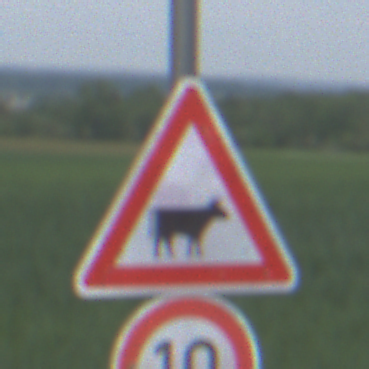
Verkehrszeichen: ViehtriebLinks
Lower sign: Geschwindigkeit10
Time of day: Midday
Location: Outdoor (RoadRail)
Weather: PartlyCloudy
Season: NotSpecified
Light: Natural